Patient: sex M, age 63
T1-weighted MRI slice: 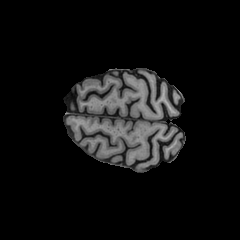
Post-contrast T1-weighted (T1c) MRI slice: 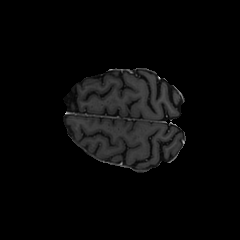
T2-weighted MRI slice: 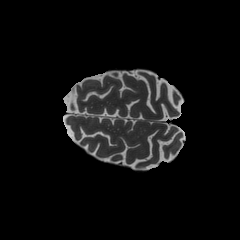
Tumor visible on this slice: no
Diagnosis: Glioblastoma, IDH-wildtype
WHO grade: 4